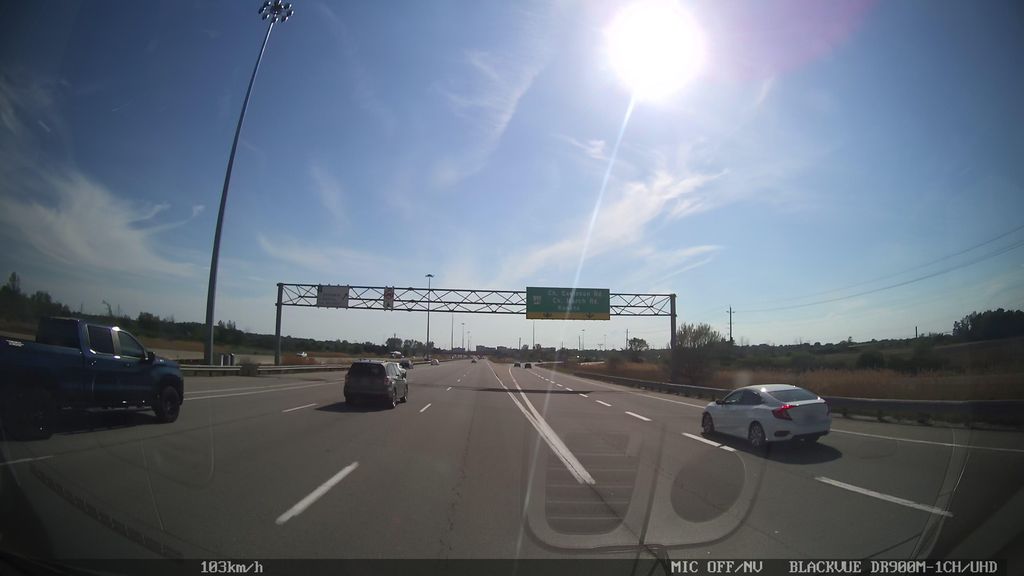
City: ottawa-gatineau